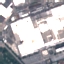
Land use / land cover: Industrial